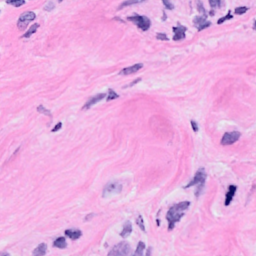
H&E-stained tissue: Breast